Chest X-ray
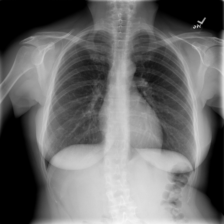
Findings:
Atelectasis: negative
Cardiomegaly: negative
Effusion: negative
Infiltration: negative
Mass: negative
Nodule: negative
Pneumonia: negative
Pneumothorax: negative
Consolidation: negative
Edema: negative
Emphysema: negative
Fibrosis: negative
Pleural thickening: negative
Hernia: negative